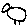
Label: bird